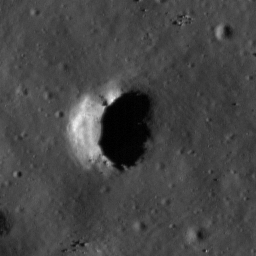
Pit: Copernicus 16
Host crater: Copernicus
Host type: impact_melt
Lunar coordinates: latitude 9.484, longitude 340.162